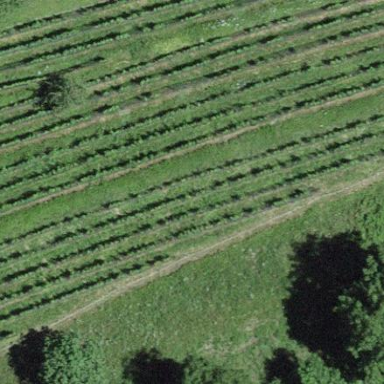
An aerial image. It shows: Vineyard growing wine crops.